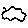
Label: cloud